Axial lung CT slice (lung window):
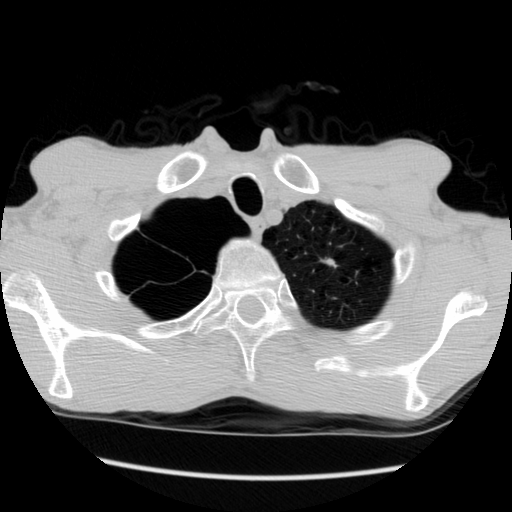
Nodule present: yes
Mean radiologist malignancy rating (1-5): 3